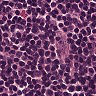
Metastatic tissue present: no